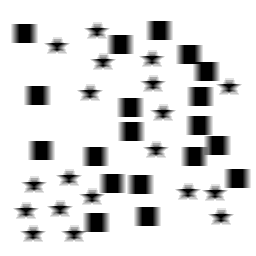
Squares: 19
Triangles: 0
Stars: 19
Total shapes: 38